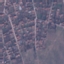
Land use / land cover: Residential